Question: I have this code:
'''
# Plotting everything
plot( p1, col= "lightgreen", xlim=c(-2.5,4.5), ylim=c(0, 700), main="Daily Total Precipitation for AR and Oct-May", xlab="ln(x)" , ylab="Frequency", xaxt = "n") # first histogram
plot( p2, col="red", xlim=c(-2.5,4.5), ylim=c(0, 700), xaxt = "n" , add=T)
# Adding in text labels on top of the bars
text(x, y, paste(round(percents,2),"%"), cex=0.50, pos=3, offset=0.3, col="black")
axis(side=1, at=breaks) # new x-axis
# parameter that needs to be set to add a new graph on top of the other ones
par(new=T)
plot(x, percents, xlim=c(-2.5,4.5), type="l", col="yellow", lwd=3.0, axes=F, ylab=NA, xlab=NA)
axis(side=4, at=seq(0,100,by=10), col="yellow", col.axis="yellow") # additional y-axis
mtext("Percent", side=4, col="yellow")
# legend settings
legend("topleft", c("AR", "Oct-May"), lwd=10, col=c("red", "lightgreen"))
'''
Which produces this graph:

And I can't seem to figure out how to get the secondary y-axis label to show up in the correct position. Any help or suggestions is greatly appreciated.
Edit: Using RStudio.
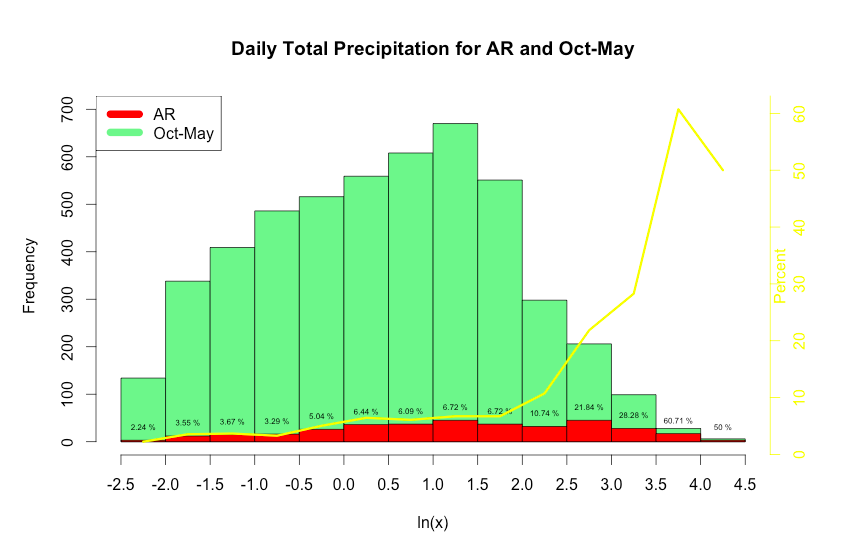
Answer: One option is to specify the 'line' argument to 'mtext()'. In the example below I add a couple more lines to the right ('side = 4') margin of the plot using 'par()', and then I draw three labels using 'mtext()' at the default ('line = 0'), line 3 ('line = 3'), and line -3 ('line = -3'):
'''
op <- par(mar = c(5,4,4,4) + 0.1)
plot(1:10)
mtext("line0", side = 4)
mtext("line3", side = 4, line = 3)
mtext("line-3", side = 4, line = -3)
par(op)
'''

Note that line numbers increase from the plot region and that negative 'line' values move into the plot region, or to the left of the right boundary of the plot region.
It takes a little playing with the number of margin lines (as set in 'par(mar = x)') and which line you want to draw on using 'mtext()', but a little trial and error should get you what you want.
Note also that you need to specify values for the 'line' argument. You can specify fractions of lines too: 'line = 2.5'.